Question: I am trying to build an android app with . The app runs successfully on the emulator. But every time I install and run the app on an Android device and tries to login I get the error as in the following screenshot:
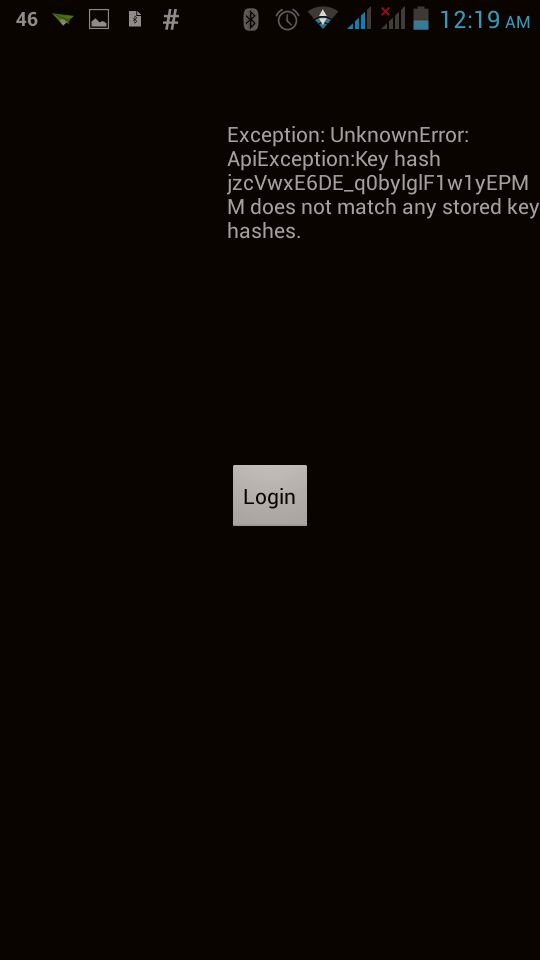
Answer: Your Facebook application should have key hashes that are valid to the keystore you are using the following code:
'''
try {
PackageInfo info = getPackageManager().getPackageInfo(
"com.yourpackage.name",
PackageManager.GET_SIGNATURES);
for (Signature signature : info.signatures) {
MessageDigest md = MessageDigest.getInstance("SHA");
md.update(signature.toByteArray());
Log.d("KeyHash:", Base64.encodeToString(md.digest(), Base64.DEFAULT));
}
} catch (NameNotFoundException e) {
} catch (NoSuchAlgorithmException e) {
}
'''
or follow this link instructions <URL>